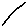
Label: line